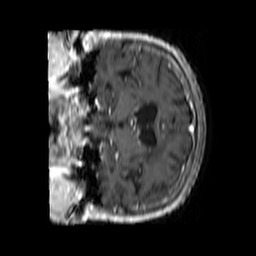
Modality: T1w
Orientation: coronal
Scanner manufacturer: philips
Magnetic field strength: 1.5 T
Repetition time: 0.02 s
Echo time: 0.004605 s